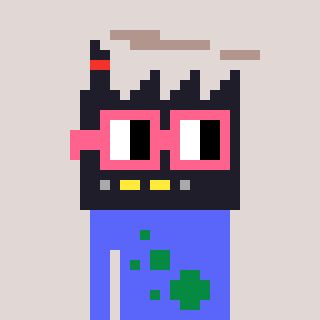
a pixel art character with square pink glasses, a factory-shaped head and a purple-colored body on a warm background